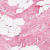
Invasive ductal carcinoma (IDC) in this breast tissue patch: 0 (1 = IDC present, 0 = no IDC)